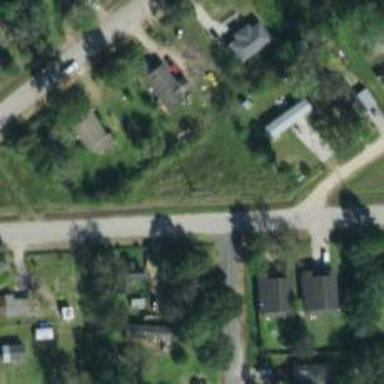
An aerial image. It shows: Power pole.